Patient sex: M
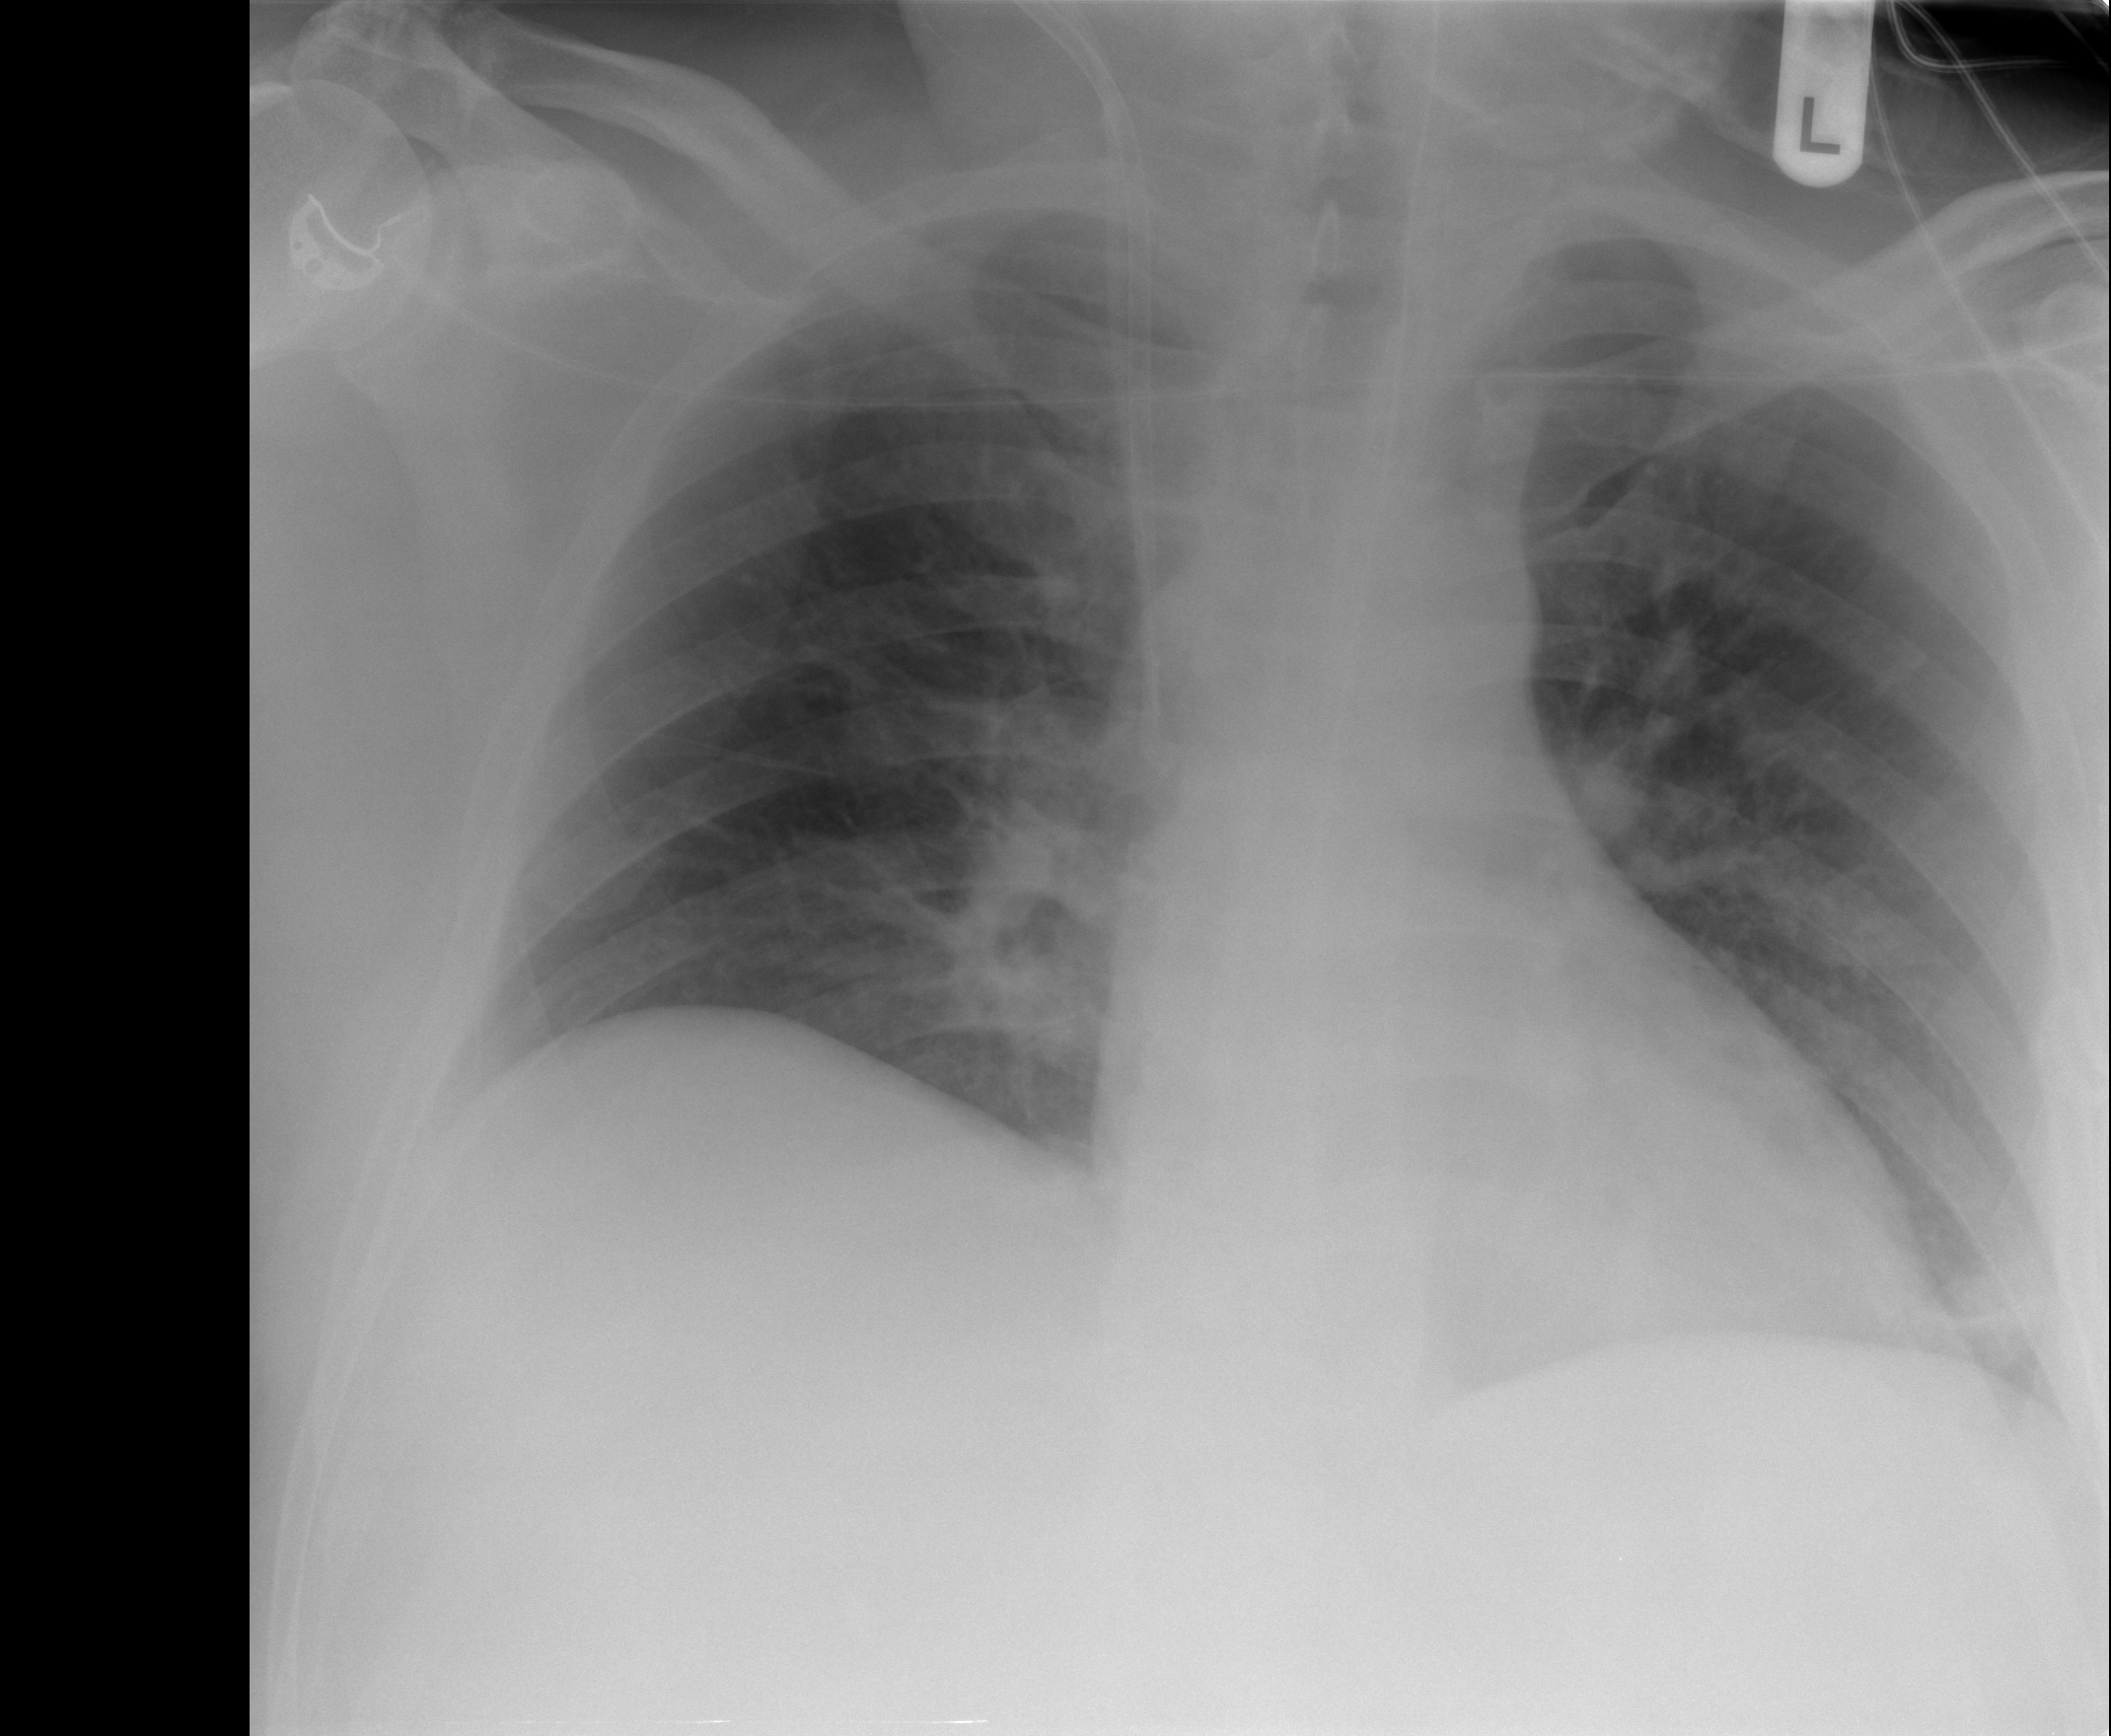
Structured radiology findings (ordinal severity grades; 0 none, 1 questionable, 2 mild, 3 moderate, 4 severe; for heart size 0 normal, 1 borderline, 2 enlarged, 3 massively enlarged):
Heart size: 0
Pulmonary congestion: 2
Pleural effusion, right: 0
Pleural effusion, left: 0
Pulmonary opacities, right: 0
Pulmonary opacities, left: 0
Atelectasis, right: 0
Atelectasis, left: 2